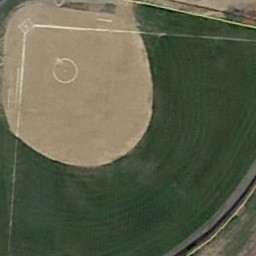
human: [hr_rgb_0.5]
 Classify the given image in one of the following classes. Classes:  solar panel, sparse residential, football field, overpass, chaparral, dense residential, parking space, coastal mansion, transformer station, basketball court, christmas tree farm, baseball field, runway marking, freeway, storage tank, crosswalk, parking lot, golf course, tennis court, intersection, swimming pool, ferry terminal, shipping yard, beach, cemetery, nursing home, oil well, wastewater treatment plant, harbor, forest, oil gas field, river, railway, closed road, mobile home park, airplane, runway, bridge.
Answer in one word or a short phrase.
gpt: baseball field